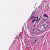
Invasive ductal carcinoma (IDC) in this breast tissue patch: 0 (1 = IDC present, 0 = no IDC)